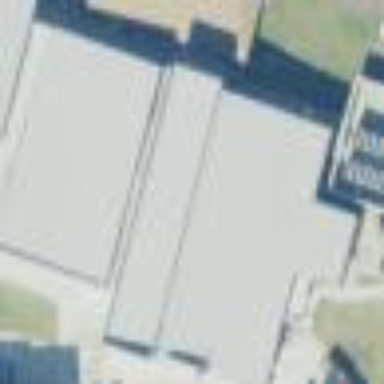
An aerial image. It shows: School building.